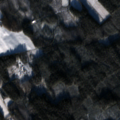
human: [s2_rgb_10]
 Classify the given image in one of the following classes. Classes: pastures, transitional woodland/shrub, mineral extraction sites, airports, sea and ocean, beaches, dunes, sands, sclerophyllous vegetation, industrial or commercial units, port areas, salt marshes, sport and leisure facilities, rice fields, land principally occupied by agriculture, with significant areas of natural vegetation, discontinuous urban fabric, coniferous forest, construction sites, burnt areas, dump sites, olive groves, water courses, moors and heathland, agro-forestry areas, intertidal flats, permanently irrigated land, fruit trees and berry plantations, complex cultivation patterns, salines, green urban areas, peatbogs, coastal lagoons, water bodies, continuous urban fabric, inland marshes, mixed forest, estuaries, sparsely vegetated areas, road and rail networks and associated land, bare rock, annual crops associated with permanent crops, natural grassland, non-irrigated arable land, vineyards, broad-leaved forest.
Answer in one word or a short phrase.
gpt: non-irrigated arable land, land principally occupied by agriculture, with significant areas of natural vegetation, coniferous forest, mixed forest